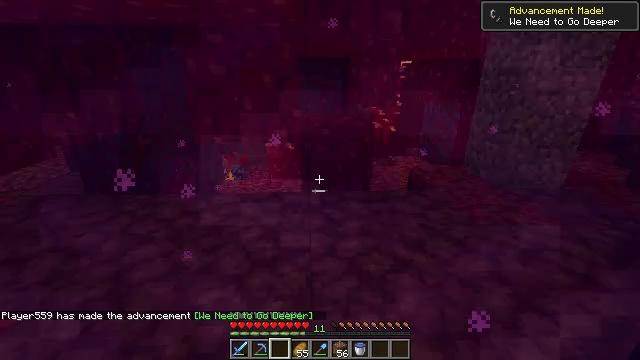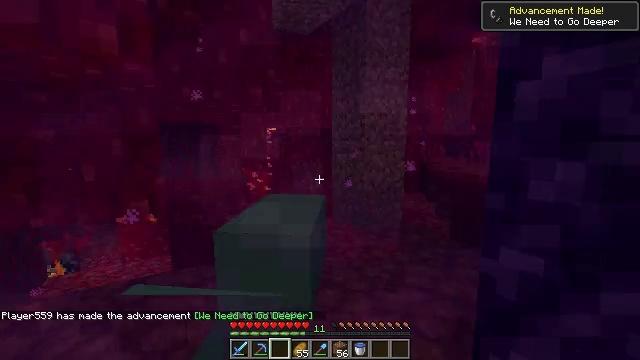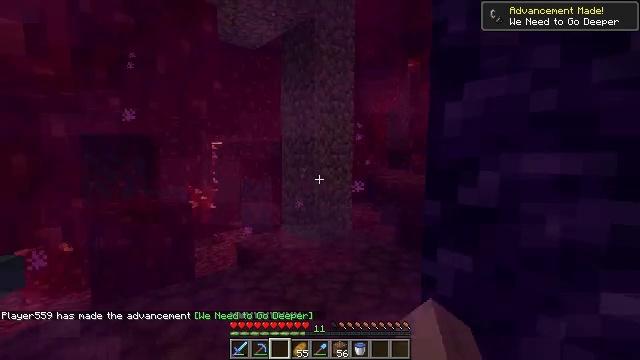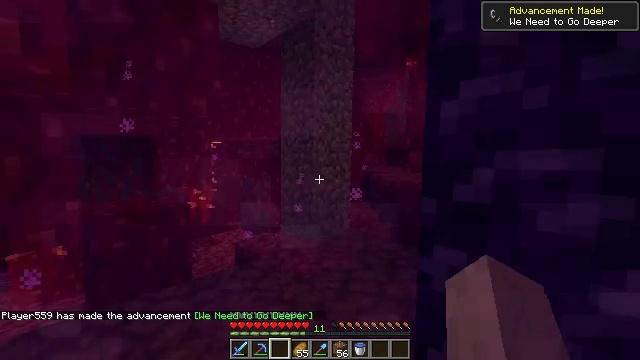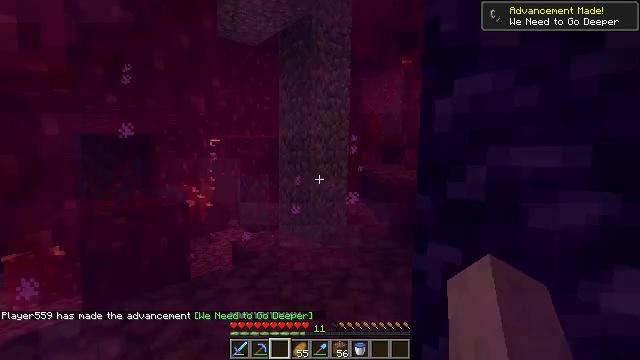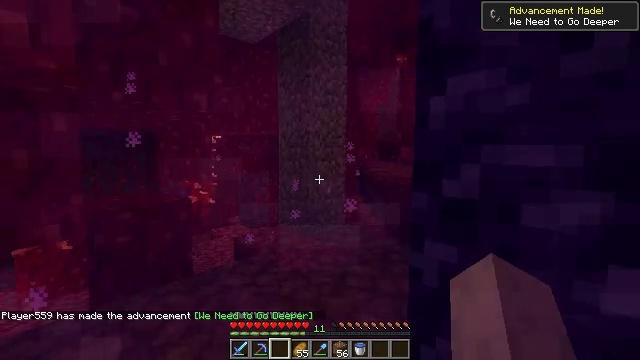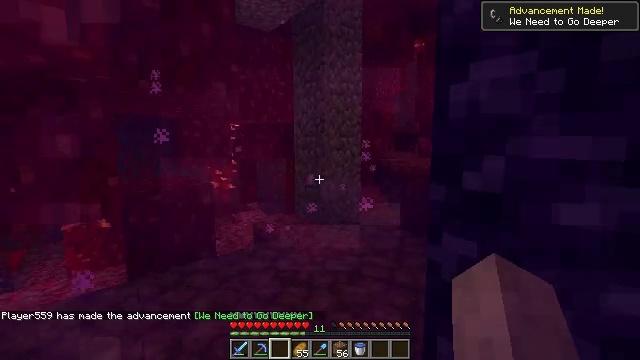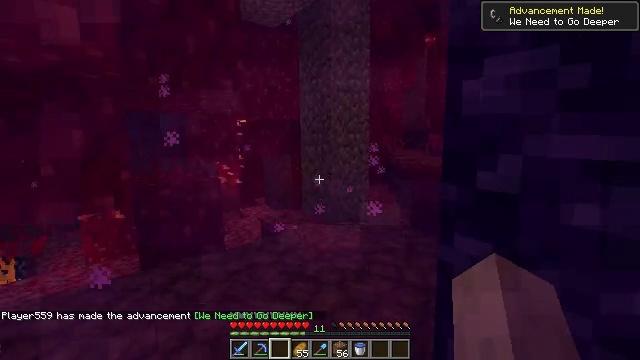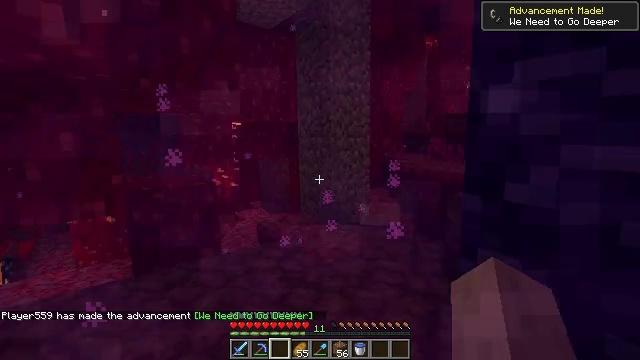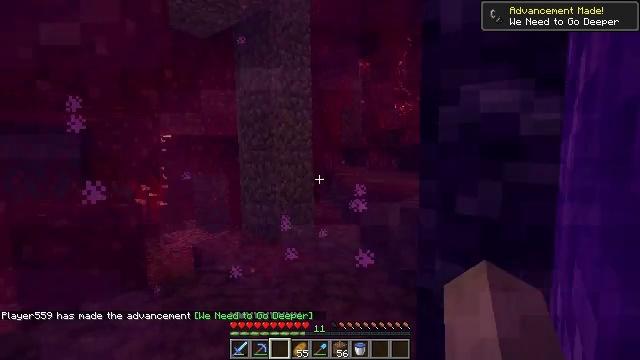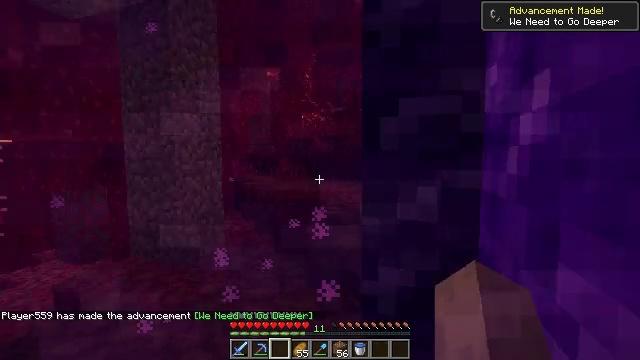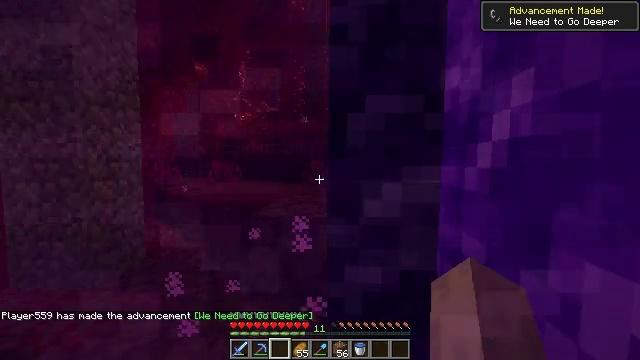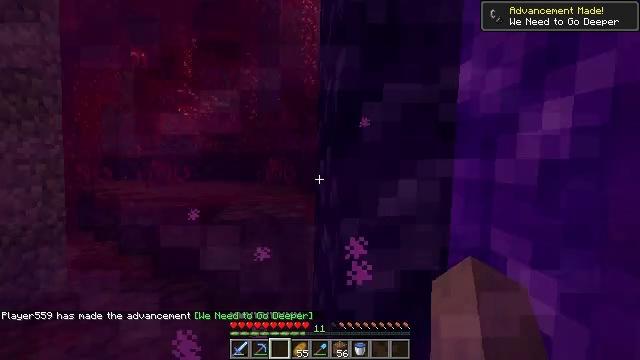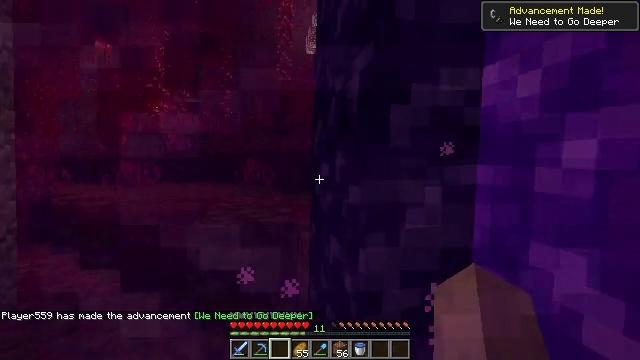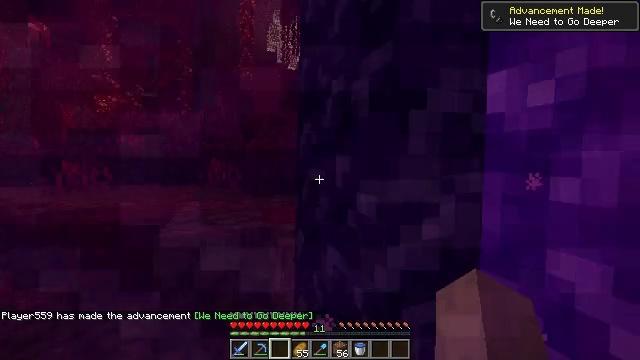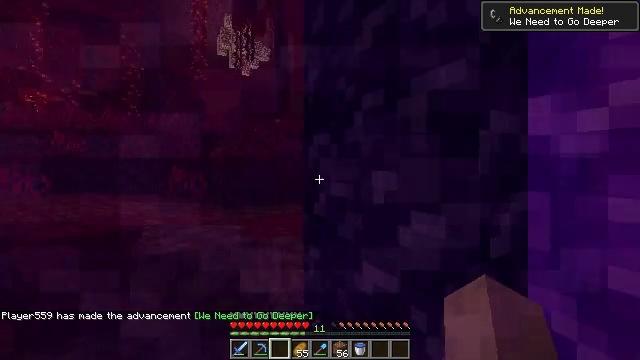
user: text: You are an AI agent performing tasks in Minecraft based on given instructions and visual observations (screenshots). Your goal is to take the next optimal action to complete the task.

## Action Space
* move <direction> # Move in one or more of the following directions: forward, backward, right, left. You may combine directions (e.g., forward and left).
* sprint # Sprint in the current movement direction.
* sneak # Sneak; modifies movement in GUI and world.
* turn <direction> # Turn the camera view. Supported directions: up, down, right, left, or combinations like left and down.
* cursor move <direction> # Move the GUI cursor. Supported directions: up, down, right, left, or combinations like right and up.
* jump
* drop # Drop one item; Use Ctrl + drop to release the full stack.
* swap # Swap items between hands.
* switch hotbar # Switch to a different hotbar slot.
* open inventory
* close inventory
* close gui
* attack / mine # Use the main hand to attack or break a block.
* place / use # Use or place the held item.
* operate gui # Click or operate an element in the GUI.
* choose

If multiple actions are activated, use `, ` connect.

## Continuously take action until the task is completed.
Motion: motion action
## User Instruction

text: Gather bone block for bone meal.
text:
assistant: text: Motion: turn right and up
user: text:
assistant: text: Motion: turn right and up
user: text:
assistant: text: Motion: no_op
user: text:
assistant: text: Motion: no_op
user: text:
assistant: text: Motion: no_op
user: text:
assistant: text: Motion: turn left and down
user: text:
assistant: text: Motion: turn left
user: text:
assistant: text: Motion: move forward and move left
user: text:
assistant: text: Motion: move forward and move left, turn right and up
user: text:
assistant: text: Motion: move forward and move left, turn right and up
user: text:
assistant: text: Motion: move forward and move left, turn right
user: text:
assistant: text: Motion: move forward and move left, turn right
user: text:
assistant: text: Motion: move forward and move left, turn right
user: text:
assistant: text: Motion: move left, turn right
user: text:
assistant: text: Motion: move left, turn right and up
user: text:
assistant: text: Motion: move left, turn right and up
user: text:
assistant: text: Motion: move left, turn right
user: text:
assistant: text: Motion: move left, turn right
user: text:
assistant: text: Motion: move left, turn down
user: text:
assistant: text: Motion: move left
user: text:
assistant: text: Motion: no_op
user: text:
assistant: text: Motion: no_op
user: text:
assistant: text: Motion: turn down
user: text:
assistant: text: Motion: turn down
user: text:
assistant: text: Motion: turn right
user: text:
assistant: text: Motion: move left, turn right and up
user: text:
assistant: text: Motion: move left, turn right
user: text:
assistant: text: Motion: move left
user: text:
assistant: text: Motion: move forward and move left
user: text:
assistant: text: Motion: move forward and move left